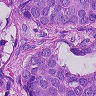
Metastatic tissue present: yes